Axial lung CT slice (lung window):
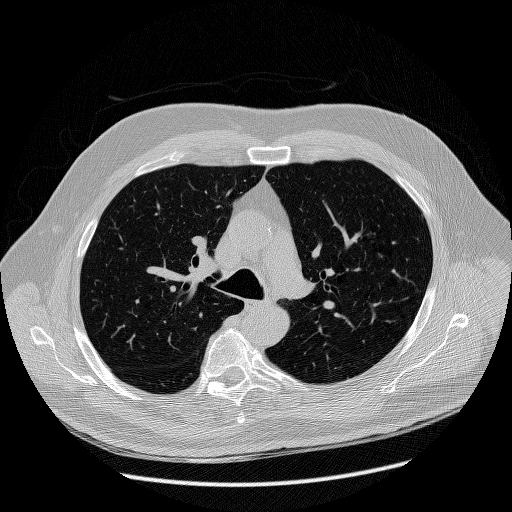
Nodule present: no